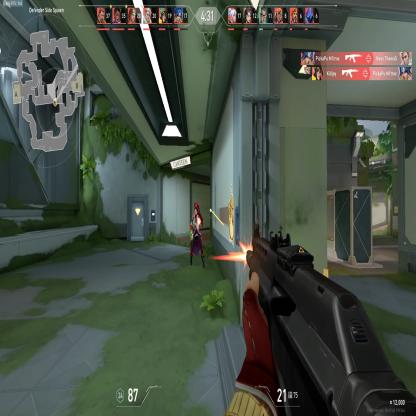
Label: enemy